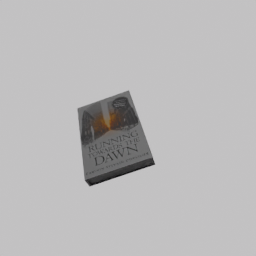
Label: tools